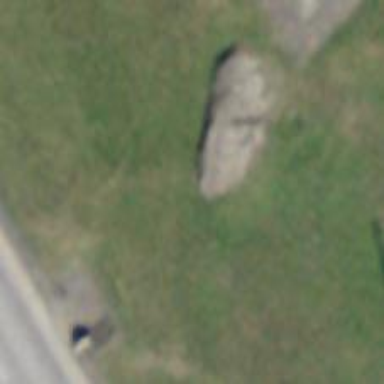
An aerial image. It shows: Rock steps along the road.